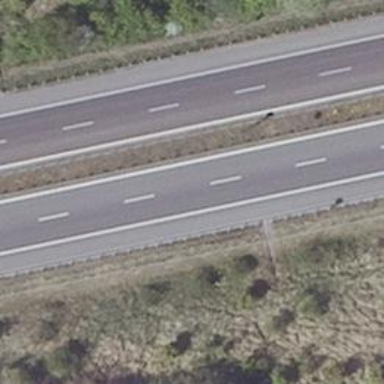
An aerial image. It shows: Asphalt motorway.